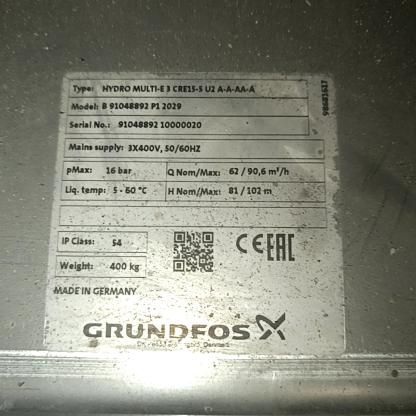
Klasa: tabliczka-znamionowa